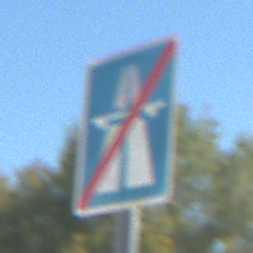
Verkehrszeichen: EndeAutbahn
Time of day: Midday
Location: Outdoor (Nature)
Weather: Clear
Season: Summer
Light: Natural